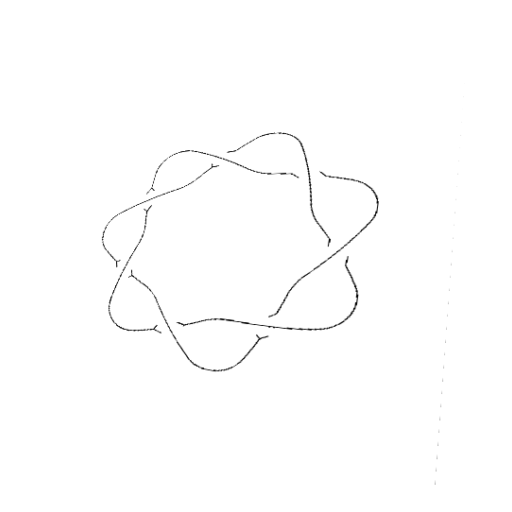
Crossing number: 7